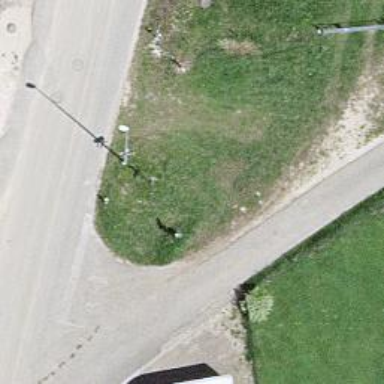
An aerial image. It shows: Guidepost providing information.